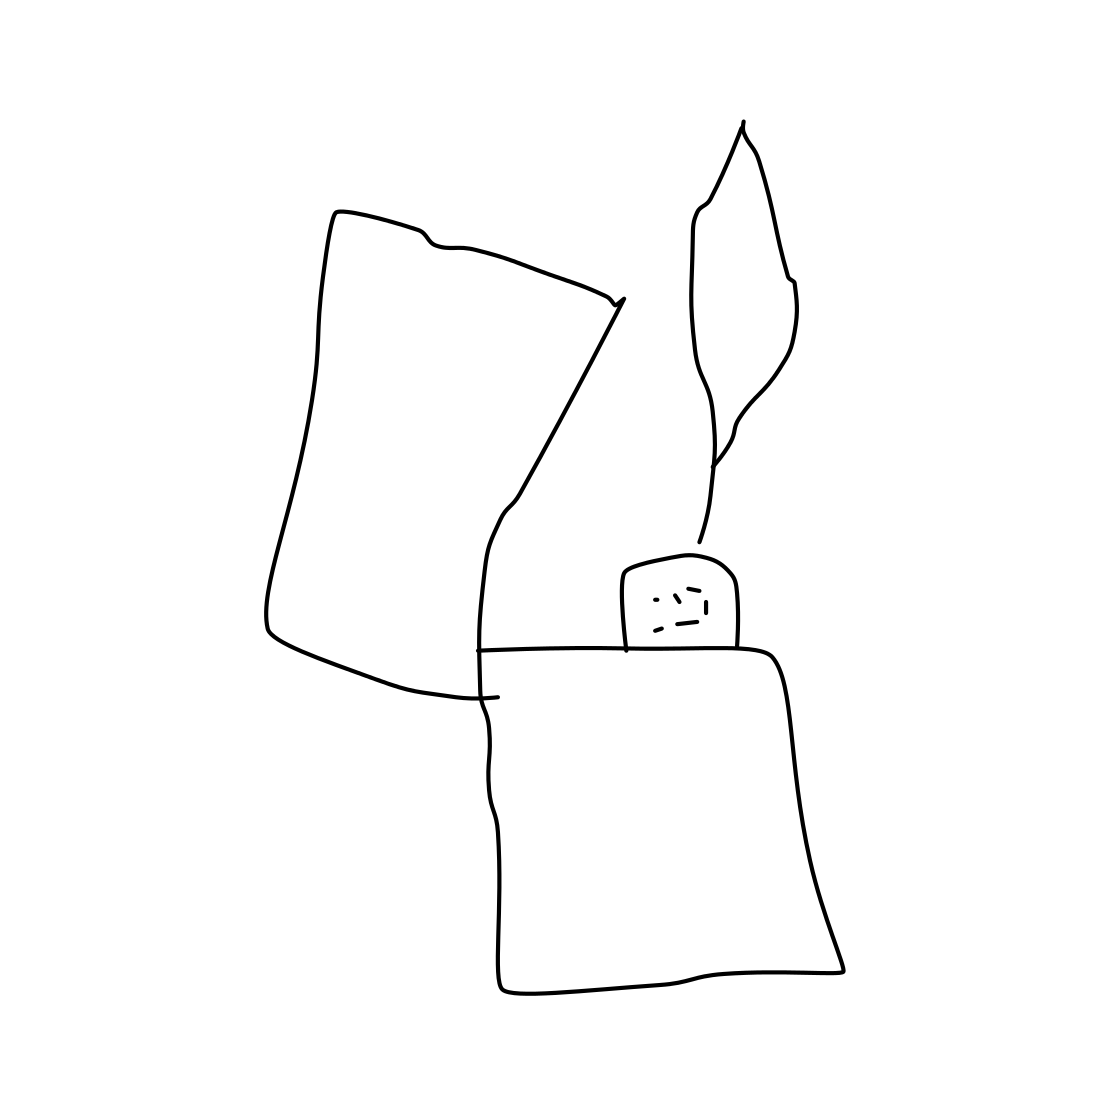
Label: lighter